Question: I managed to create the rounded corners, but I'm having trouble with the first rounded corner (lower right )
Question :
- -
here is my code for the custom rectangle and a screenshot :
'''
let path = UIBezierPath()
path.moveToPoint(CGPoint(x: 300, y: 0))
path.addArcWithCenter(CGPoint(x: 300-10, y: 50), radius: 10 , startAngle: 0 , endAngle: CGFloat(M_PI/2) , clockwise: true) //1st rounded corner
path.addArcWithCenter(CGPoint(x: 200, y: 50), radius:10, startAngle: CGFloat(2 * M_PI / 3), endAngle:CGFloat(M_PI) , clockwise: true)// 2rd rounded corner
path.addArcWithCenter(CGPoint(x: 200, y: 10), radius:10, startAngle: CGFloat(M_PI), endAngle:CGFloat(3 * M_PI / 2), clockwise: true)// 3rd rounded corner
// little triangle at the bottom
path.addLineToPoint(CGPoint(x:240 , y:0))
path.addLineToPoint(CGPoint(x: 245, y: -10))
path.addLineToPoint(CGPoint(x:250, y: 0))
path.addArcWithCenter(CGPoint(x: 290, y: 10), radius: 10, startAngle: CGFloat(3 * M_PI / 2), endAngle: CGFloat(2 * M_PI ), clockwise: true)
path.closePath()
'''

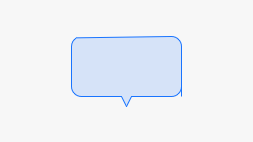
Answer: Instead of starting the code with a straight line :
'''
path.moveToPoint(CGPoint(x: 300, y: 0))
'''
I instead start with an arc (upper right):
'''
path.addArcWithCenter(CGPoint(x: 300-10, y: 50), radius: 10 , startAngle: 0 , endAngle: CGFloat(M_PI/2) , clockwise: true) //1st rounded corner
'''
and by doing this, I have four rounded corners and I just need to add a straight line at the end of the code right before:
'''
path.closePath()
'''
Here is the code and a screenshot:
'''
let path = UIBezierPath()
path.addArcWithCenter(CGPoint(x: 300-10, y: 50), radius: 10 , startAngle: 0 , endAngle: CGFloat(M_PI/2) , clockwise: true) //1st rounded corner
path.addArcWithCenter(CGPoint(x: 200, y: 50), radius:10, startAngle: CGFloat(2 * M_PI / 3), endAngle:CGFloat(M_PI) , clockwise: true)// 2rd rounded corner
path.addArcWithCenter(CGPoint(x: 200, y: 10), radius:10, startAngle: CGFloat(M_PI), endAngle:CGFloat(3 * M_PI / 2), clockwise: true)// 3rd rounded corner
// little triangle
path.addLineToPoint(CGPoint(x:240 , y:0))
path.addLineToPoint(CGPoint(x: 245, y: -10))
path.addLineToPoint(CGPoint(x:250, y: 0))
path.addArcWithCenter(CGPoint(x: 290, y: 10), radius: 10, startAngle: CGFloat(3 * M_PI / 2), endAngle: CGFloat(2 * M_PI ), clockwise: true)
path.addLineToPoint(CGPoint(x:300 , y:50))
path.closePath()
'''